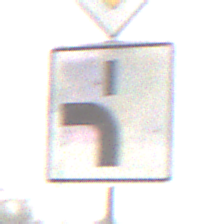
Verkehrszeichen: VerlaufVorfahrtsstrasse5
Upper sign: Vorfahrtsstrasse
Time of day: MorningAfternoon
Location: Outdoor (Nature)
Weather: PartlyCloudy
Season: Winter
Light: Natural